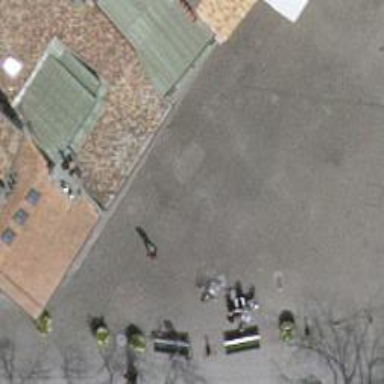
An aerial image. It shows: Outdoor seating area for leisure.